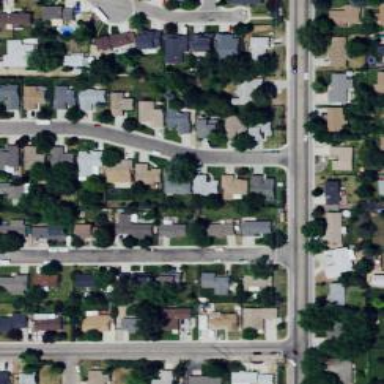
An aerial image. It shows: Sidewalk.